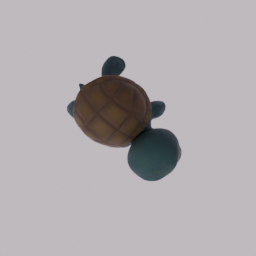
Label: animals